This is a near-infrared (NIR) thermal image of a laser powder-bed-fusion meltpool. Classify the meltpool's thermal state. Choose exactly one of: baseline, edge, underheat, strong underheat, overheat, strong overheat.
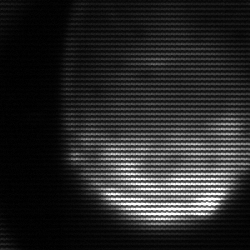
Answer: edge